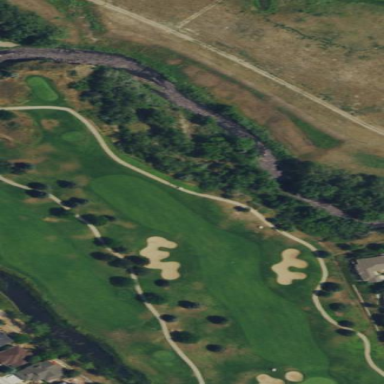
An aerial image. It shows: Rough grassy area used for golf.